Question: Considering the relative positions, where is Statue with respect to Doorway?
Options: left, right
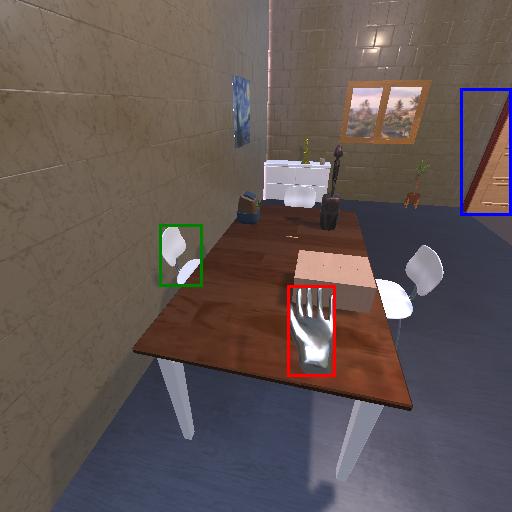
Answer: left